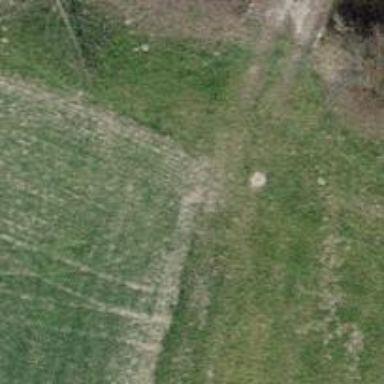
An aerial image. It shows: Gravel track with grade 2 quality.